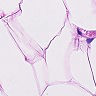
Metastatic tissue present: no